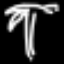
Label: palm tree